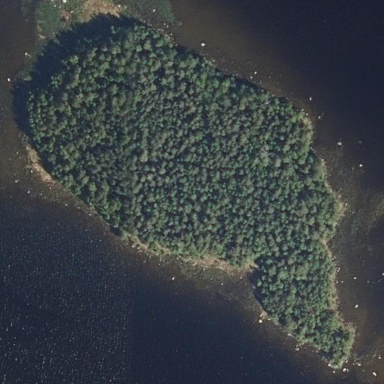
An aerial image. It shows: Islet.